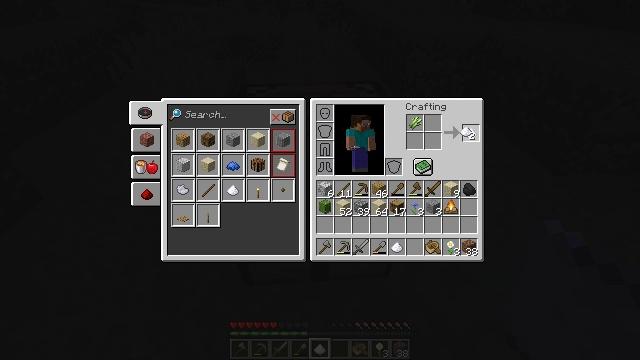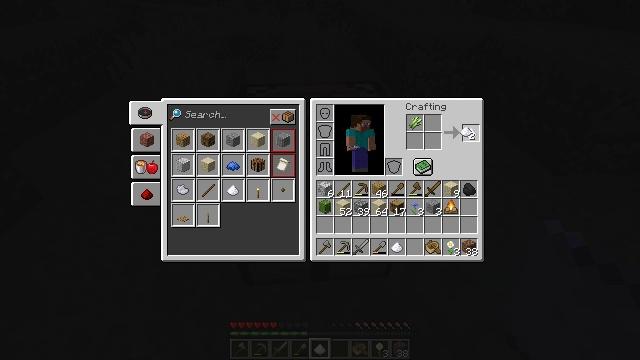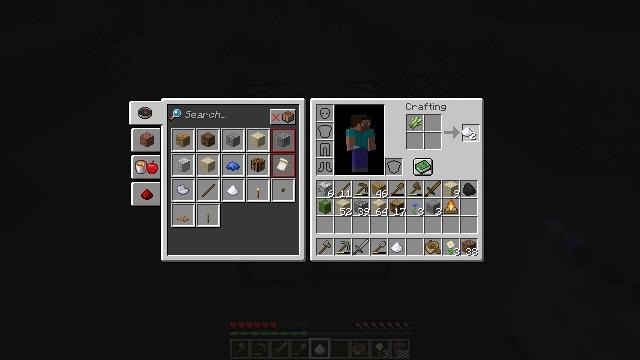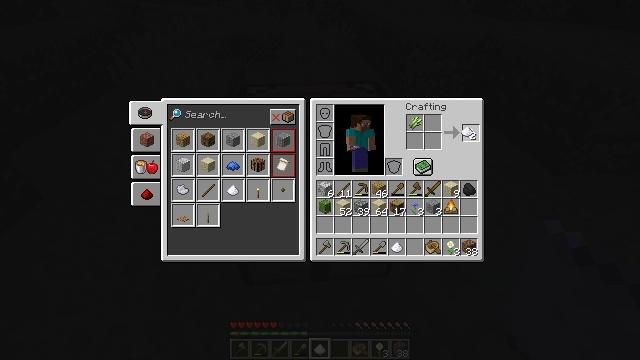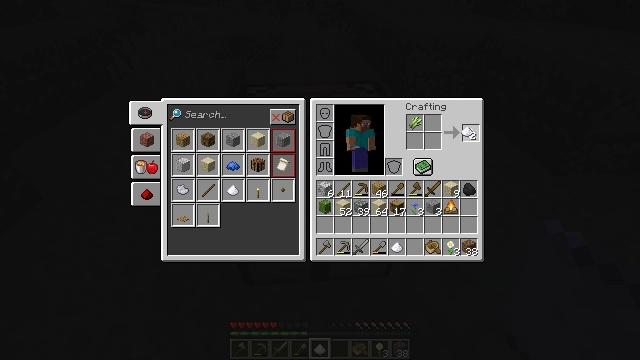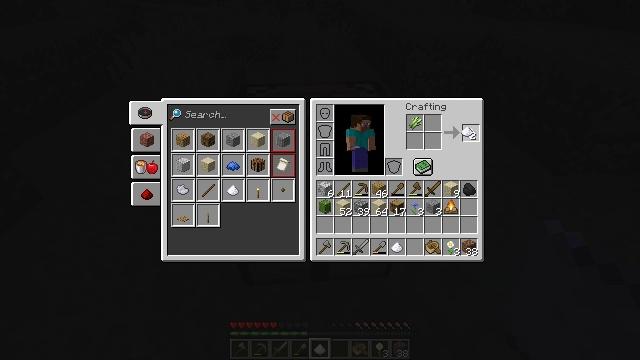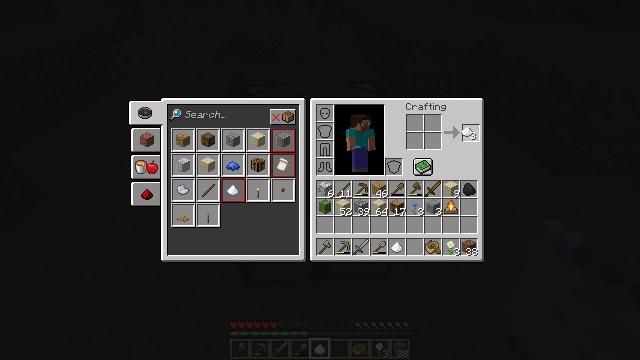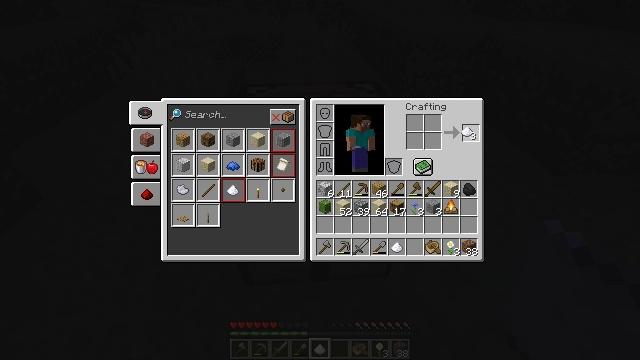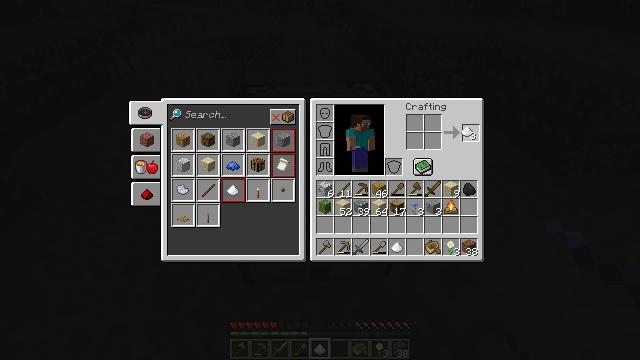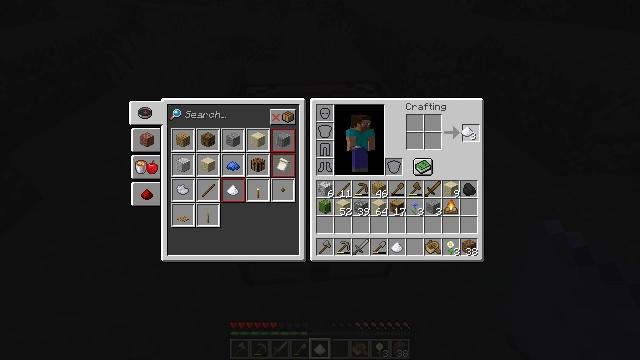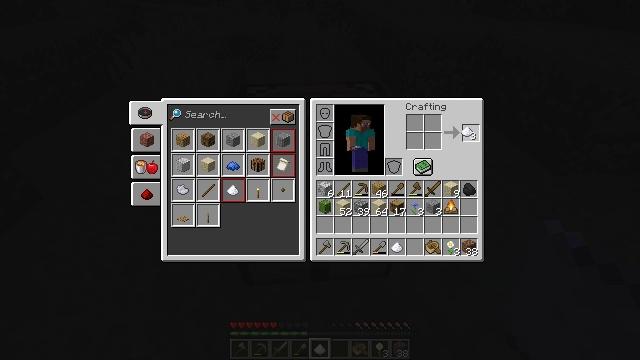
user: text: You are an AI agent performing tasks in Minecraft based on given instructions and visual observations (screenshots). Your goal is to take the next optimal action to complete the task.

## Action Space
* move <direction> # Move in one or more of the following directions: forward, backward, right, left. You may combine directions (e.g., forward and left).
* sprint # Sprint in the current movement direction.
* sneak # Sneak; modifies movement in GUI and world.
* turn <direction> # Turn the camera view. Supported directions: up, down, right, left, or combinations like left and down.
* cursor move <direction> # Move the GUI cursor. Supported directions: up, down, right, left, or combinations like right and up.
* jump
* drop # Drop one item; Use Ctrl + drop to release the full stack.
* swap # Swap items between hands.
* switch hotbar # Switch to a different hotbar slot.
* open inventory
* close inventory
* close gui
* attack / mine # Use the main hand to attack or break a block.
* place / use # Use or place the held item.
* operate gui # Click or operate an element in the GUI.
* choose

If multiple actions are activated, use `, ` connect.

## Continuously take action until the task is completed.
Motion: motion action
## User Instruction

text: Use sugarcane to craft sugar.
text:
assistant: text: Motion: no_op
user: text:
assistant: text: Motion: operate gui
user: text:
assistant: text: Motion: operate gui
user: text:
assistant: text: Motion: operate gui
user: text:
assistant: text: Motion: operate gui
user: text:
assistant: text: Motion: no_op
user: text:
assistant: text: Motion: no_op
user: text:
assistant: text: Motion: no_op
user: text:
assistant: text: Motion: operate gui
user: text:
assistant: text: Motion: operate gui
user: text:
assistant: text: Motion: operate gui